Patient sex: M
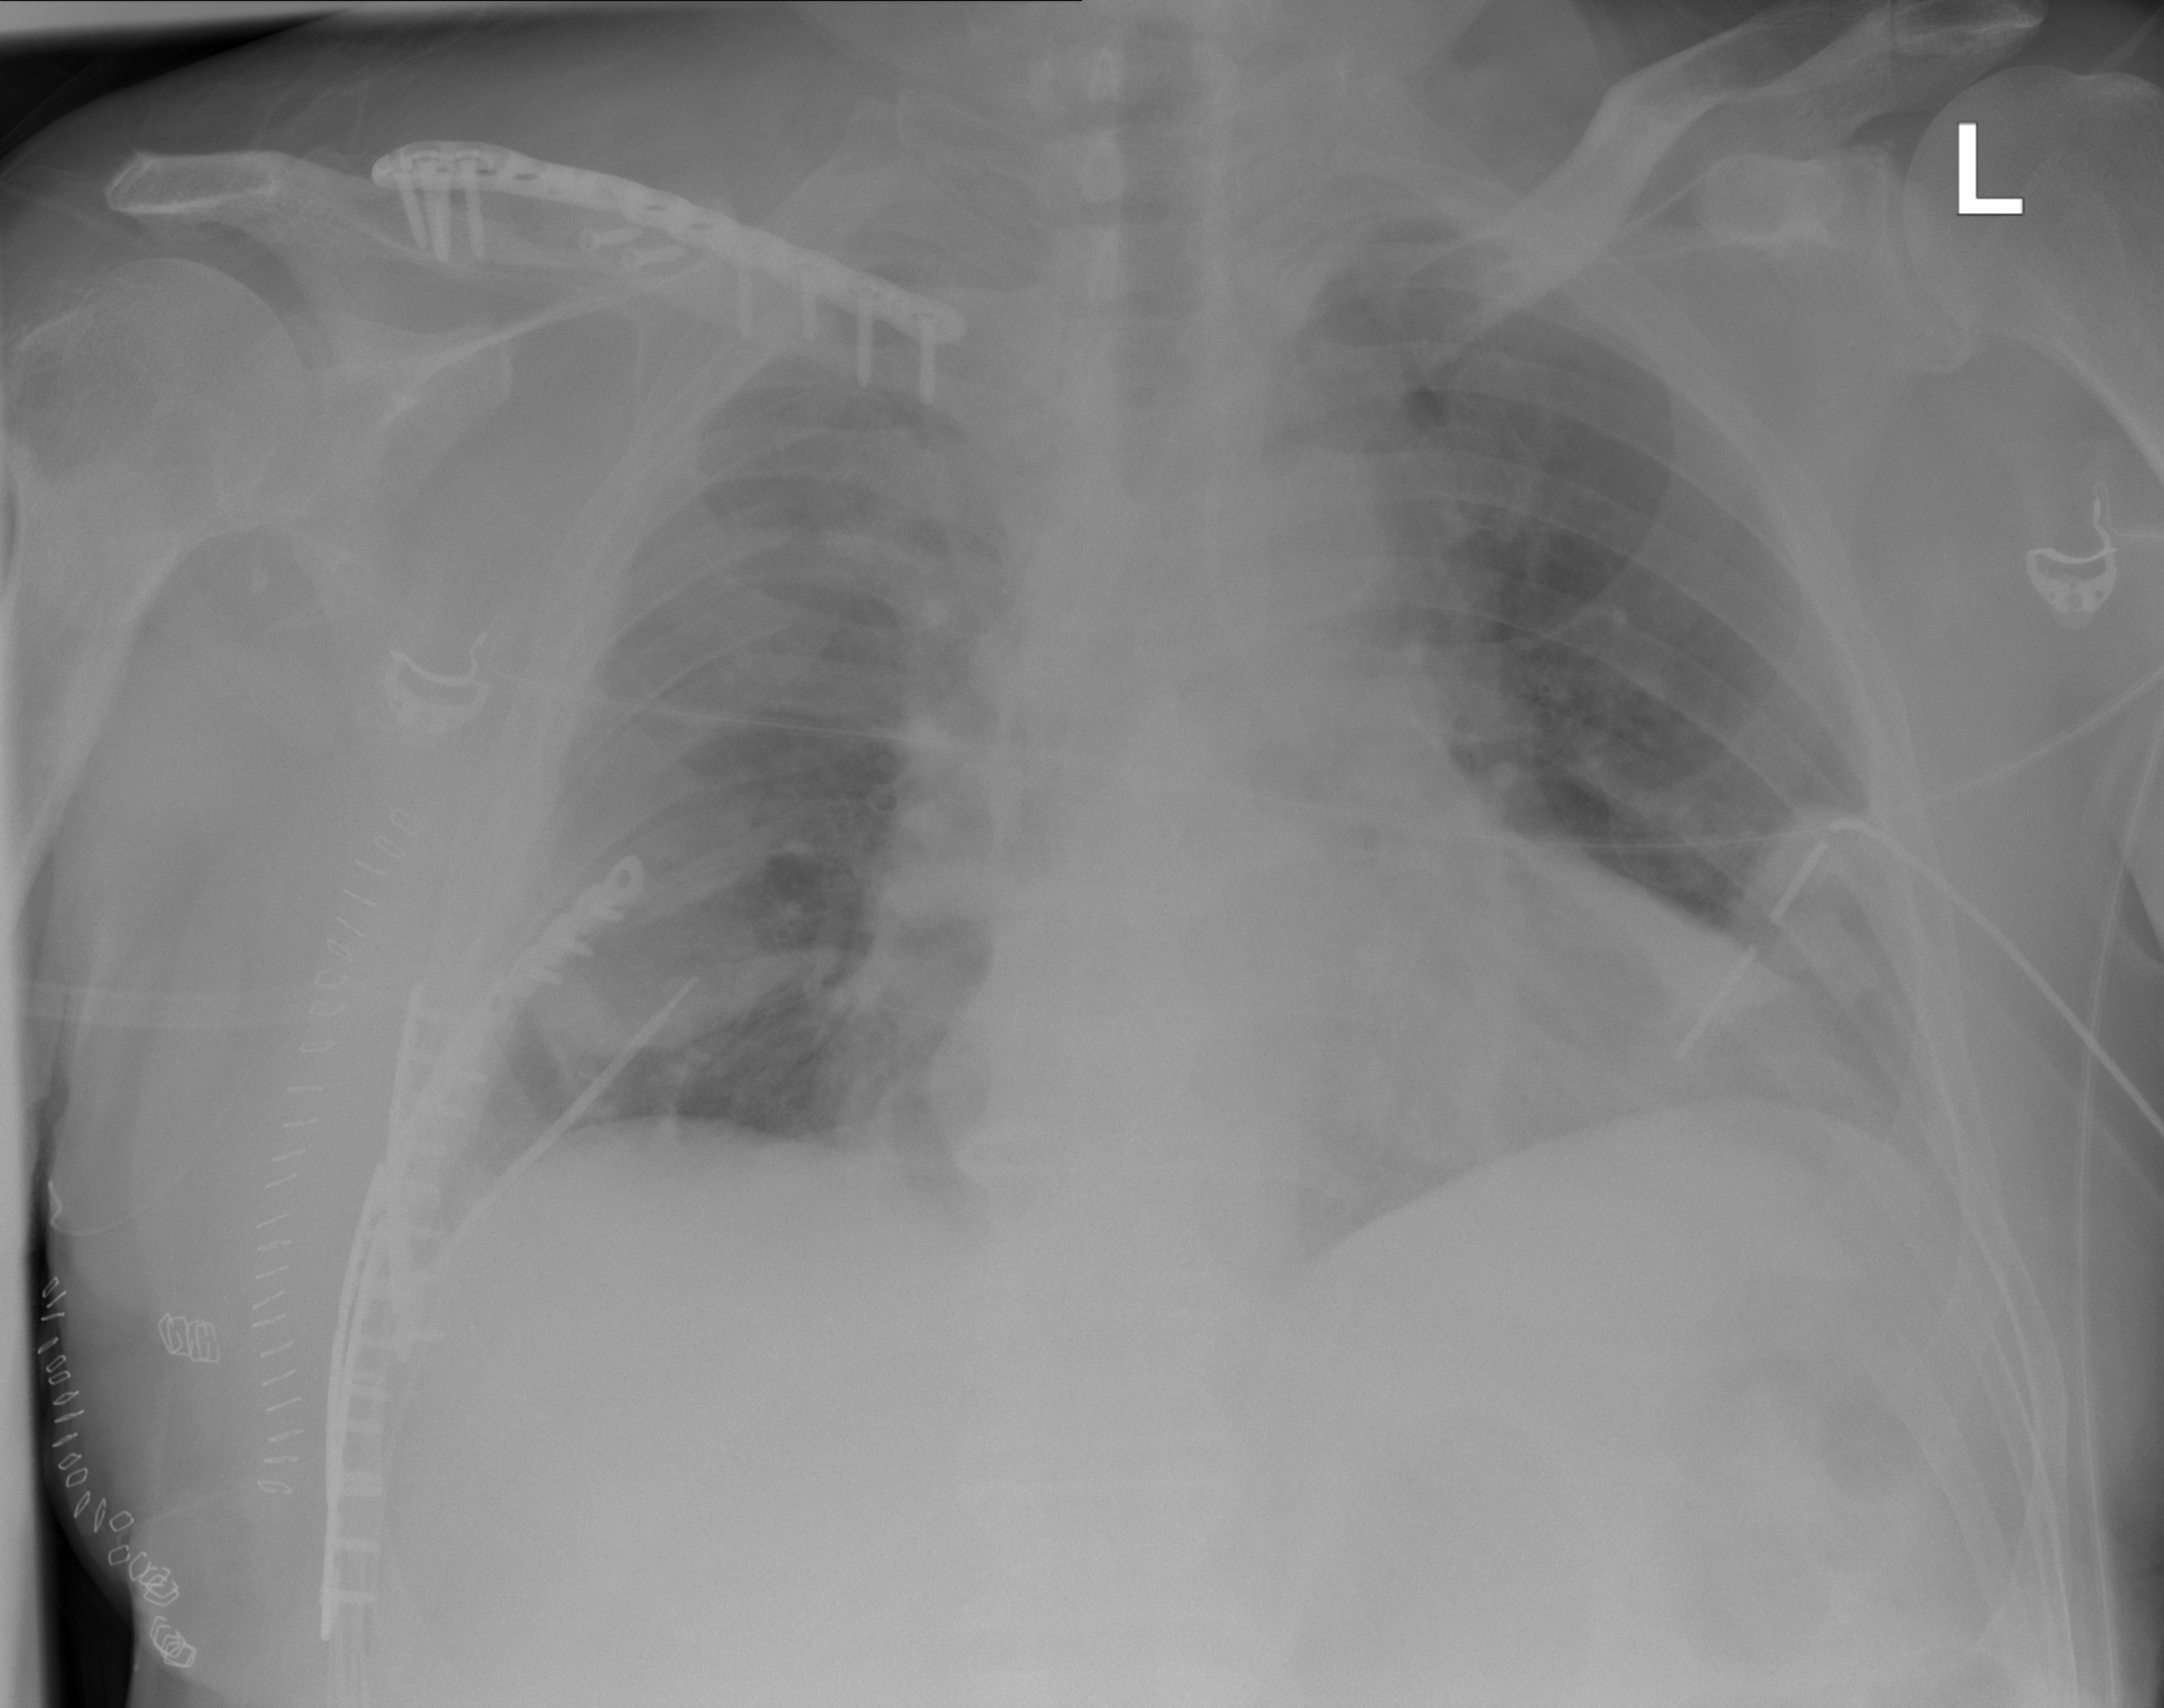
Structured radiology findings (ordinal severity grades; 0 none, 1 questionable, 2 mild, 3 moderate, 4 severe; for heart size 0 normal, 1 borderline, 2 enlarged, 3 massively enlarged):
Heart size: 0
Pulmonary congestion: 0
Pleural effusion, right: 2
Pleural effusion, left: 1
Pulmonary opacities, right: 0
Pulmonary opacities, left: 0
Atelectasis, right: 2
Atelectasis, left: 3